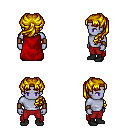
a pixel art fantasy rpg character, male body template, dark elf, purple skin, red cape, red pants, blonde princess hairstyle, leather bracers, black shoes, four views (front, back, left, right), 2x2 character sprite sheet, small pixel art, hard edges, no anti-aliasing